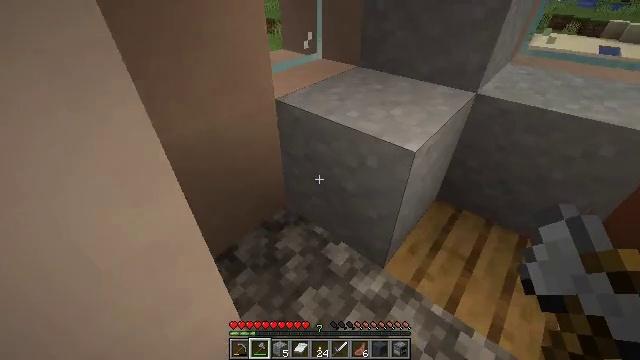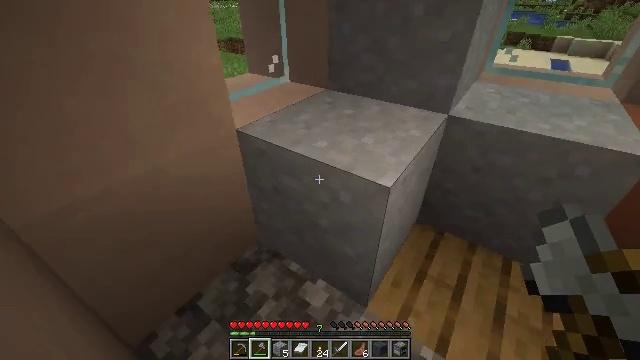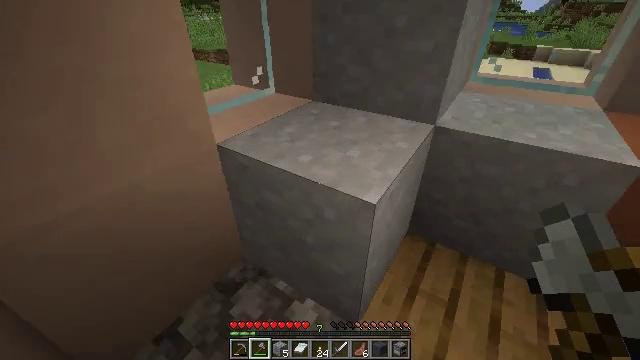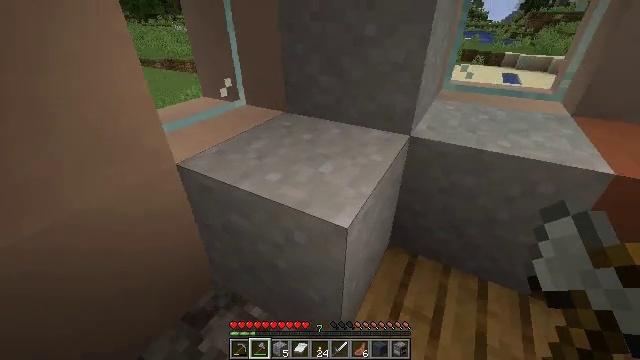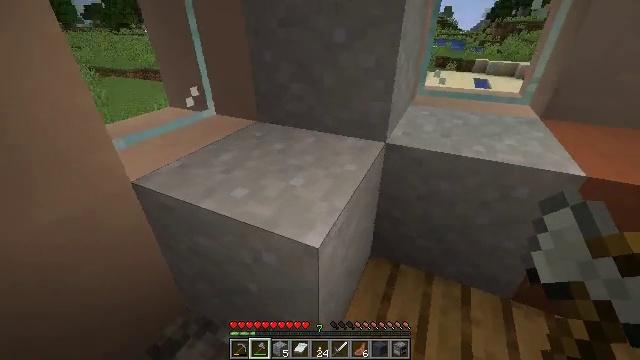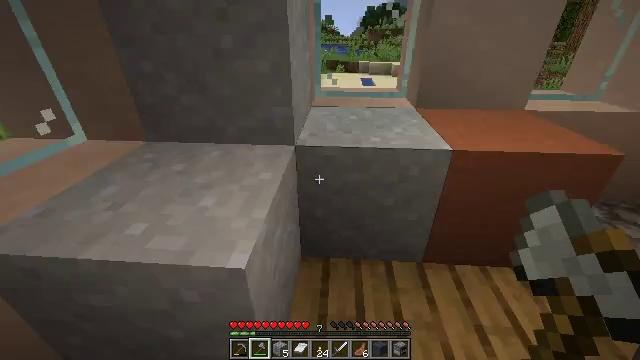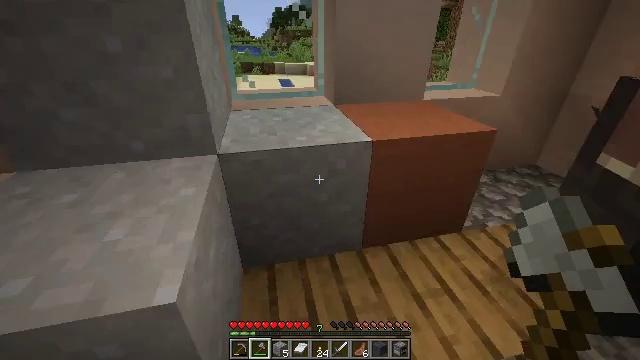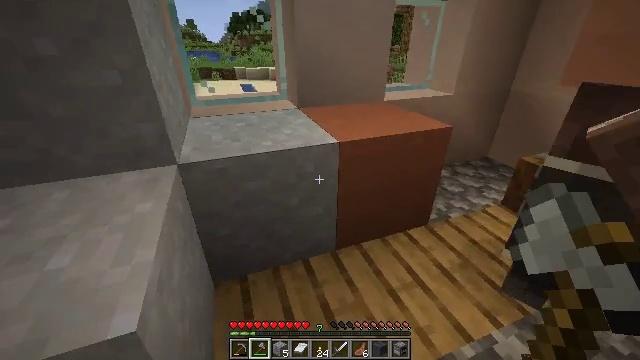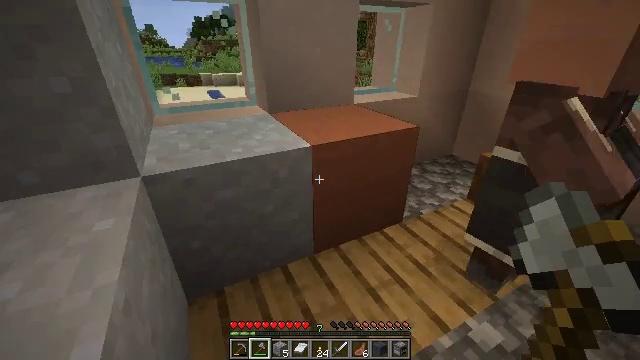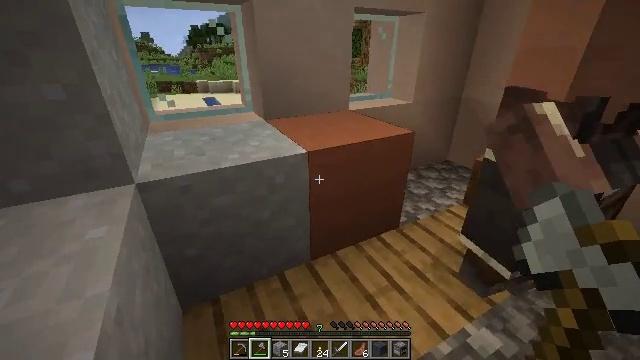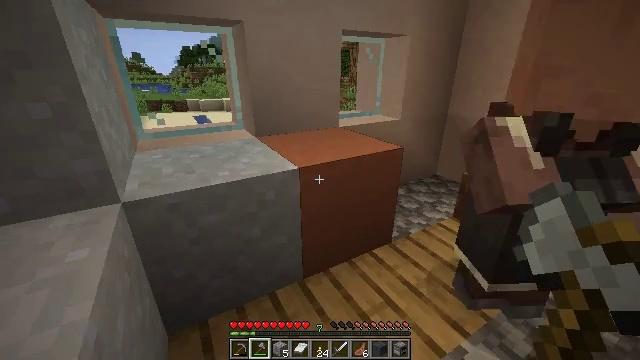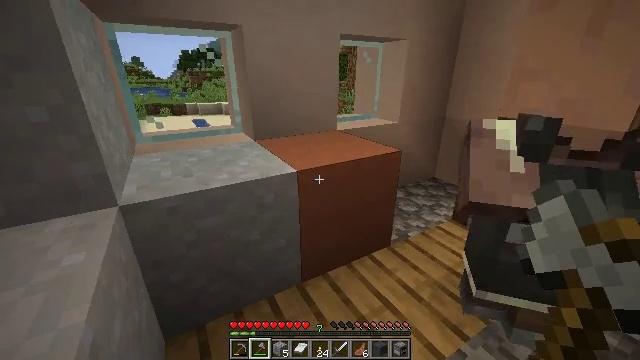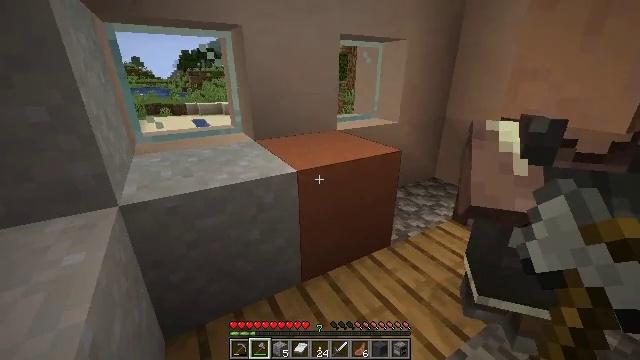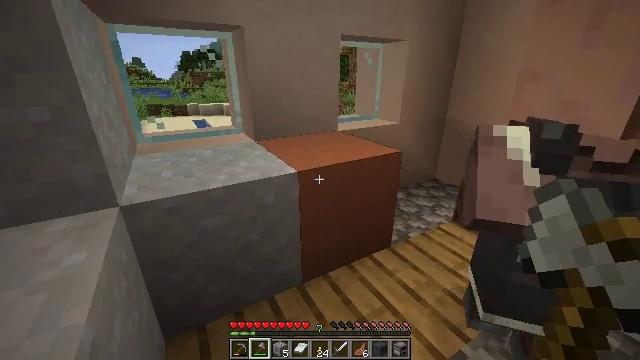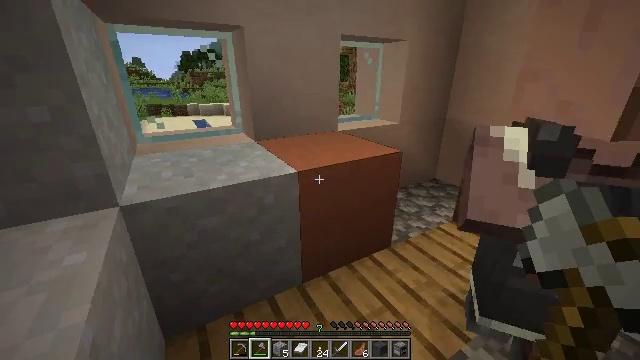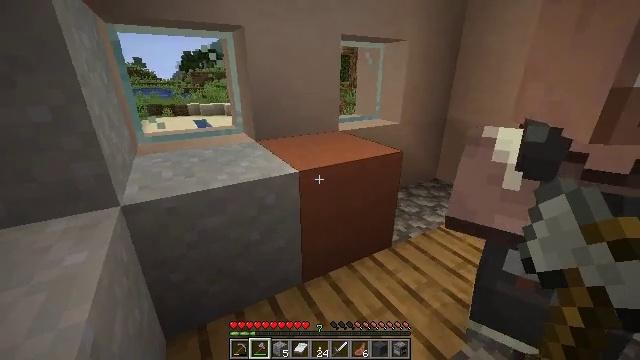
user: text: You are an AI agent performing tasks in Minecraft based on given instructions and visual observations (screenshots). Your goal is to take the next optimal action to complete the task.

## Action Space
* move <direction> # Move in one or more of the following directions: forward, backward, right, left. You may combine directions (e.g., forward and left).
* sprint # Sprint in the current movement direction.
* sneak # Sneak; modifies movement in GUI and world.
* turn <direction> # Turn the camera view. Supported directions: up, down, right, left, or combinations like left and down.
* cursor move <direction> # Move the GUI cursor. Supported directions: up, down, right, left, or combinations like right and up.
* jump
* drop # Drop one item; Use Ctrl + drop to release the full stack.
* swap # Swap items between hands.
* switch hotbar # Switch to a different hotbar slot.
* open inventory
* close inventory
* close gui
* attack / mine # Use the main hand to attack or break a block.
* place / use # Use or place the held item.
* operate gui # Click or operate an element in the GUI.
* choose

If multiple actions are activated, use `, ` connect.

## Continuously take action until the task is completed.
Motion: motion action
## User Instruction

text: Collect clay by holding down the left mouse button.
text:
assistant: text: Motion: move forward, turn right and up
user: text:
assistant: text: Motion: move forward, turn right and up
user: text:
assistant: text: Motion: turn right and up
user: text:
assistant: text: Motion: turn right and up
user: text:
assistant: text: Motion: turn right and up
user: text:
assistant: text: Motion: turn right
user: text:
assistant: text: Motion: turn right
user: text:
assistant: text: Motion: turn right
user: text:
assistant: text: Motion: turn up
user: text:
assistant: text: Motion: turn right and up
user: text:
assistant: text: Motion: no_op
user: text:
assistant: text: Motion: no_op
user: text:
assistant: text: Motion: no_op
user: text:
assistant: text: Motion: no_op
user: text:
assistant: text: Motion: no_op
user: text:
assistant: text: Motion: no_op
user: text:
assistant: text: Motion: no_op
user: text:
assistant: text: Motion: turn left
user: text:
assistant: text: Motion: turn left
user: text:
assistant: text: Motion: turn left
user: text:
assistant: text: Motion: turn left
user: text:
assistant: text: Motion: turn left
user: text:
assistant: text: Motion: no_op
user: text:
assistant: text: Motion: turn left
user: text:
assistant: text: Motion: turn left
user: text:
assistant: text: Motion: turn left and down
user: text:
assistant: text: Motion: turn left
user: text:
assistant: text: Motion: no_op
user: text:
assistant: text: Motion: no_op
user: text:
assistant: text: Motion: no_op